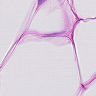
Metastatic tissue present: no